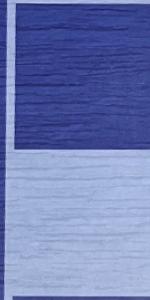
Label: Empty